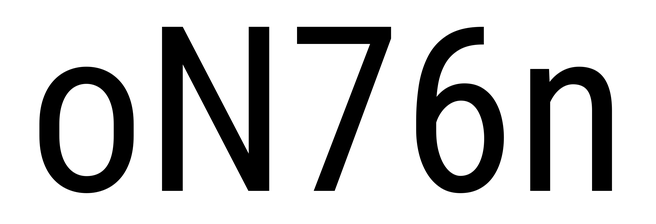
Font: Roboto_Condensed_Regular